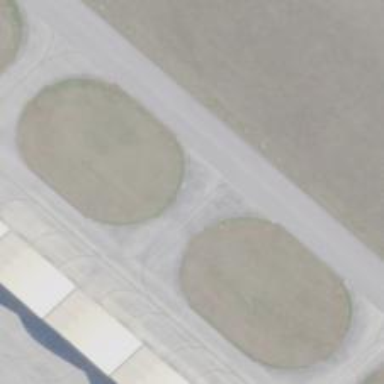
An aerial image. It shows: View of taxiway at the airport.